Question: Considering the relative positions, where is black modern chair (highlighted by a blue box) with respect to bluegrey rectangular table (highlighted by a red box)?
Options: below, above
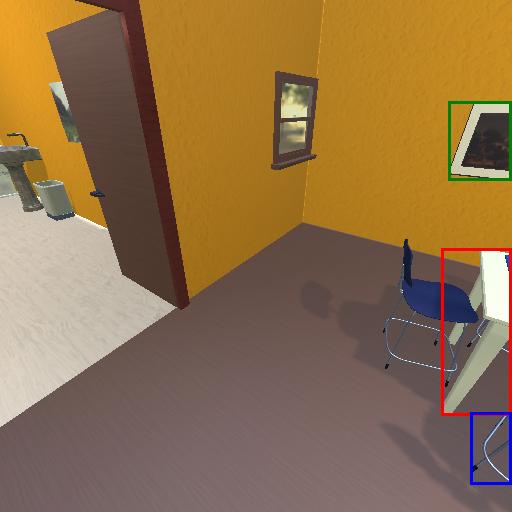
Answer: below